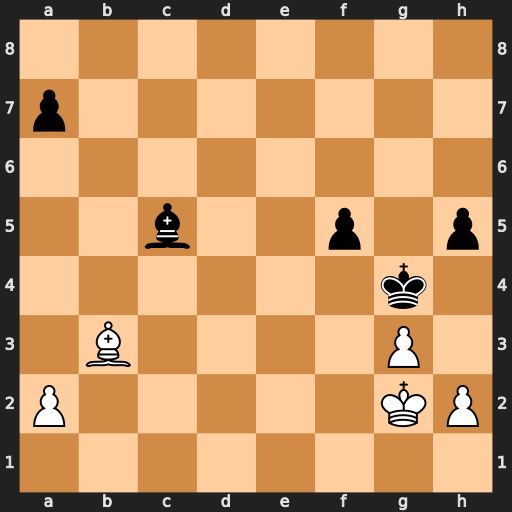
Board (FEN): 8/p7/8/2b2p1p/6k1/1B4P1/P5KP/8
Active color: w
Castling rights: -
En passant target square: -
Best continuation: h4 f4 Be6#